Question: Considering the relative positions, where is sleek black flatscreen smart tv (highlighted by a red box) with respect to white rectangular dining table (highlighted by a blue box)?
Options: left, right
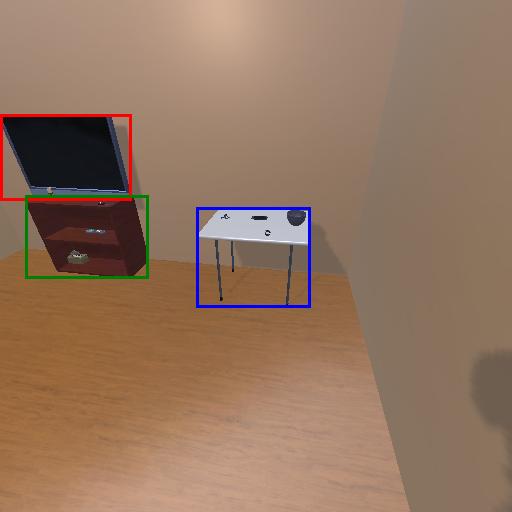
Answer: left